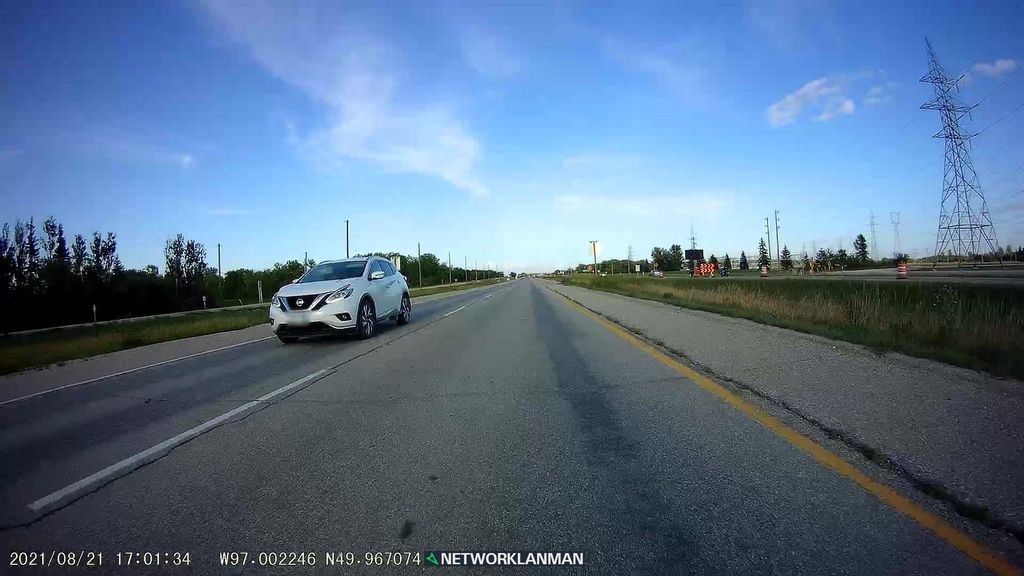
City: winnipeg